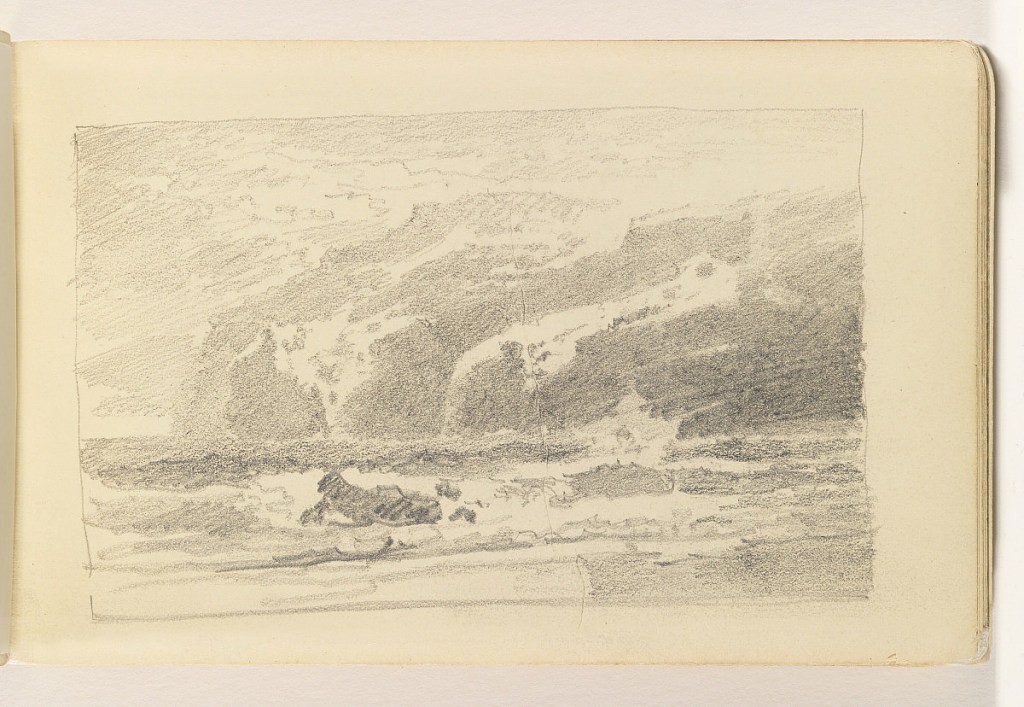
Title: Light Shoreline with Large Distant Cliffs
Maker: William Trost Richards, American, 1833–1905
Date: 1885–90
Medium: Graphite on cream wove paper, bound
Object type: Sketchbook folio
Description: Shore in foreground with ocean and rock at left center. In distance at right, massive cliffs in three sections.